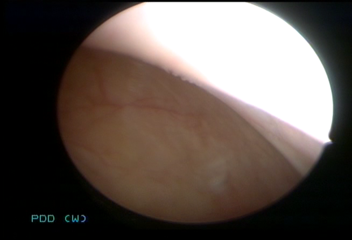
Modality: WLC
Class: Normal mucosa
Bladder cancer association: No